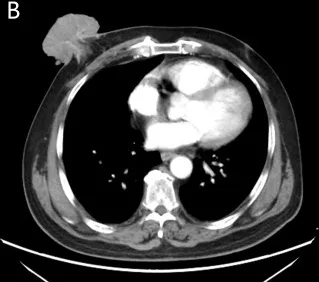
Chest enhanced scan. (B) The tissue behind the nipple shows thickening and strengthening.
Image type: radiology (ct)